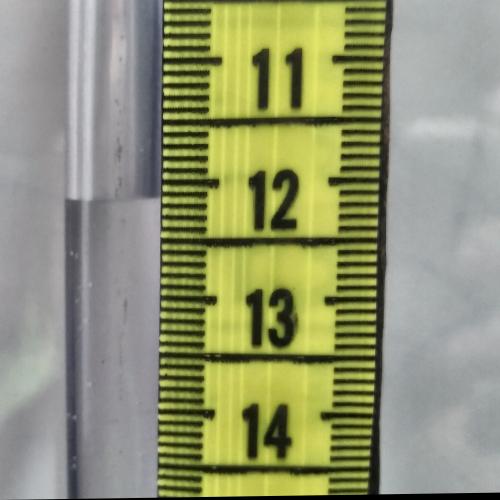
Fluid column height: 12.1 cm